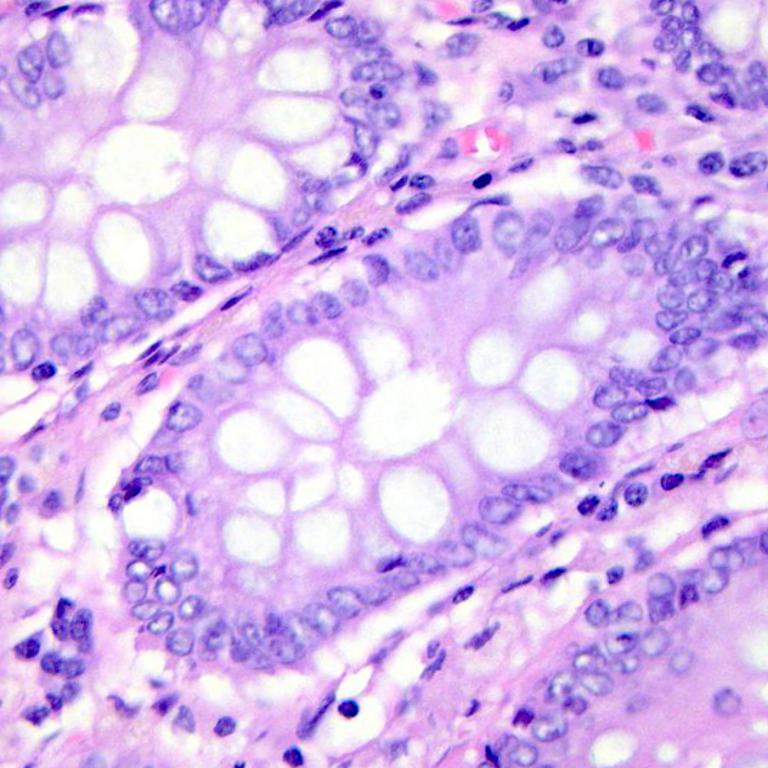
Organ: colon
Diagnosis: benign